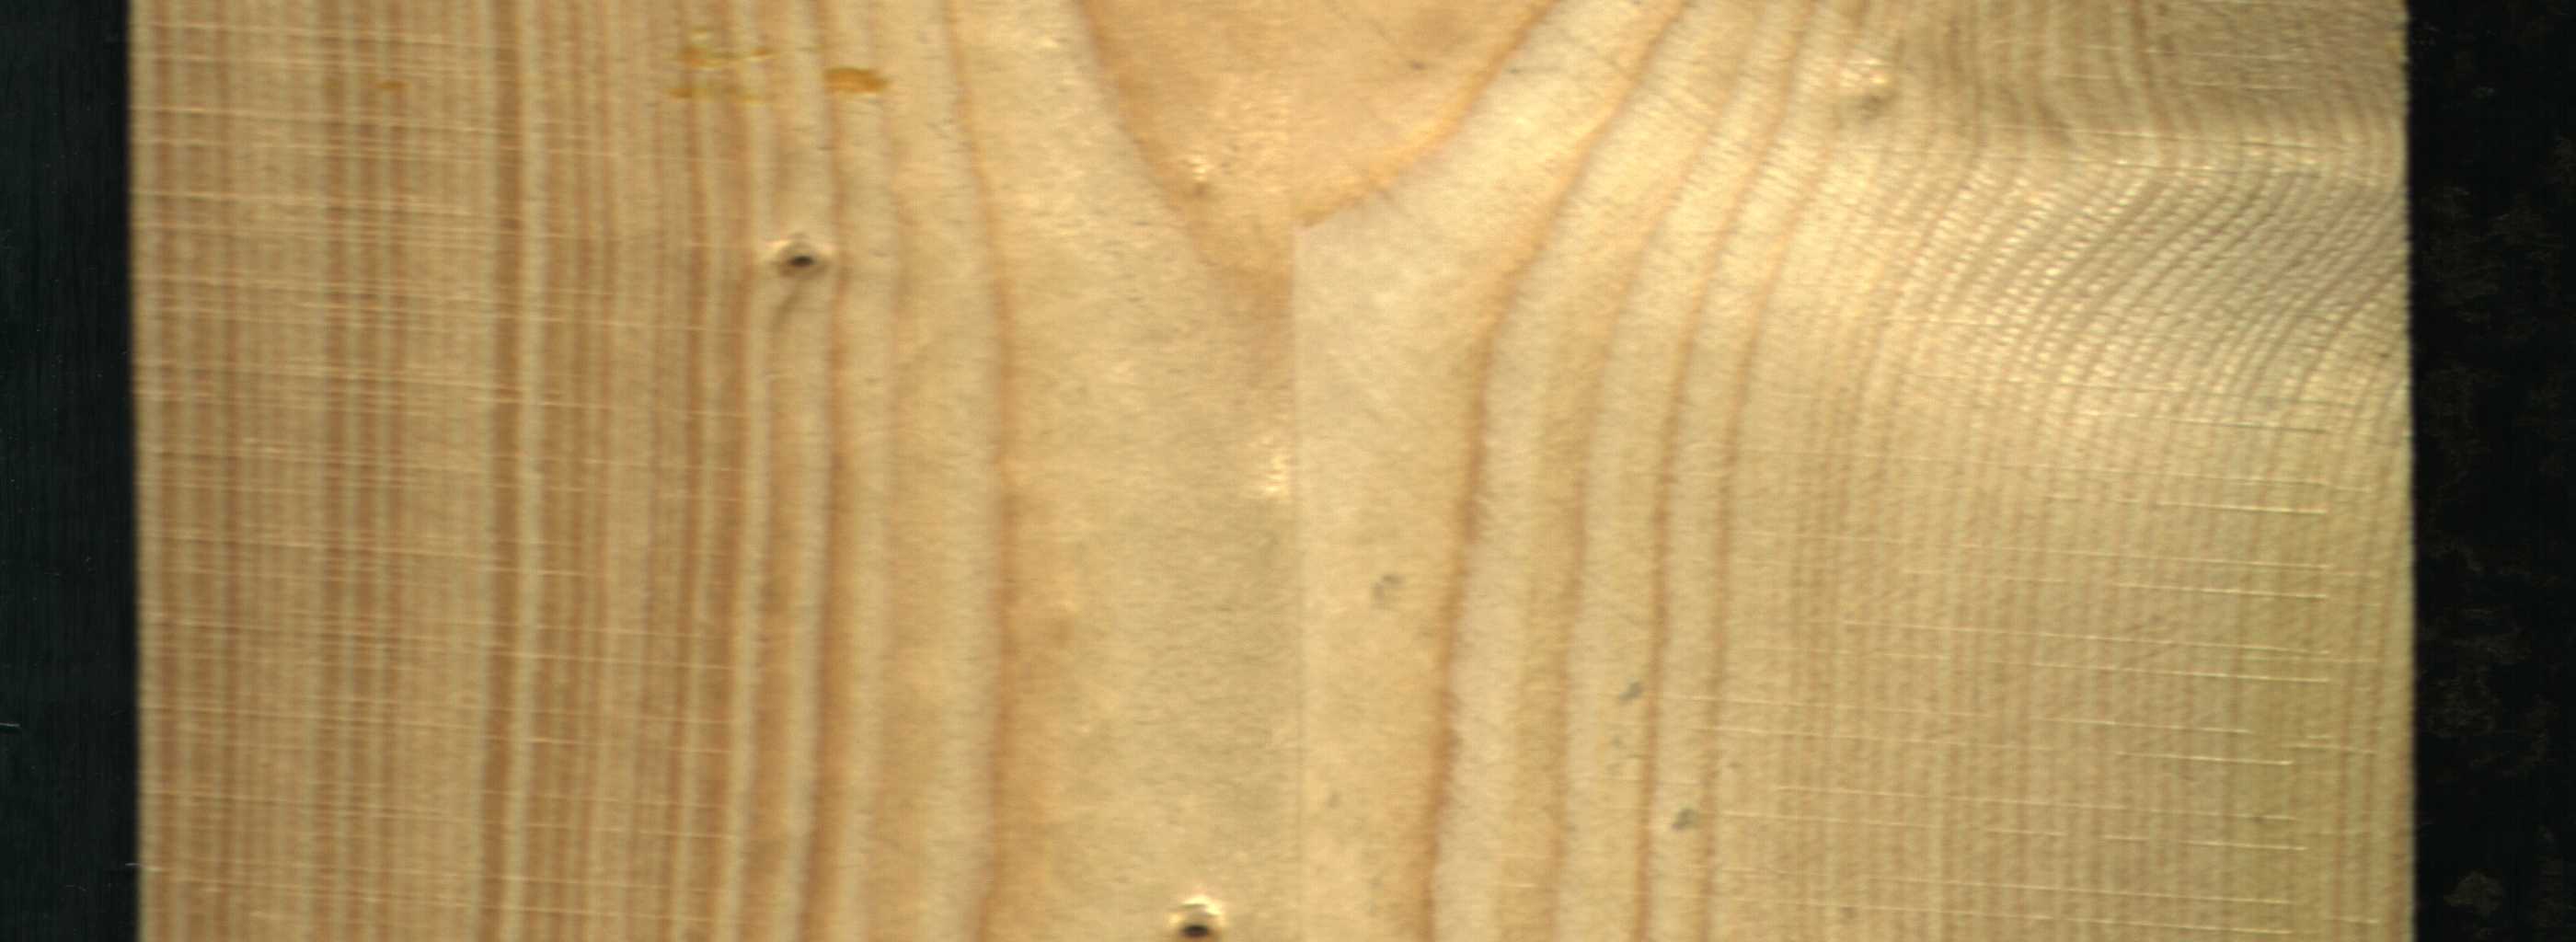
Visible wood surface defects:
resin
resin
Dead_Knot
Dead_Knot